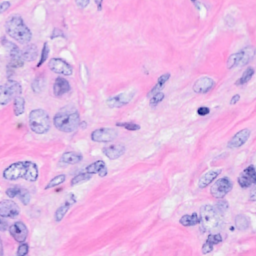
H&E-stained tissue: Breast